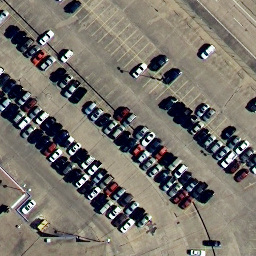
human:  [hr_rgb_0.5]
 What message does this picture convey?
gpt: parking lot